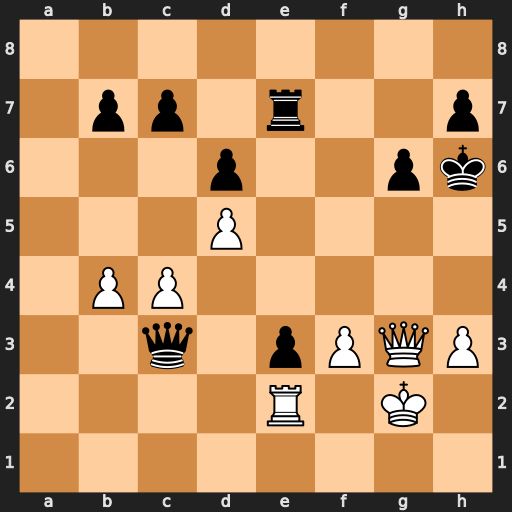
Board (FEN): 8/1pp1r2p/3p2pk/3P4/1PP5/2q1pPQP/4R1K1/8
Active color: w
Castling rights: -
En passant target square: -
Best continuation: Qh4+ Kg7 Qxe7+